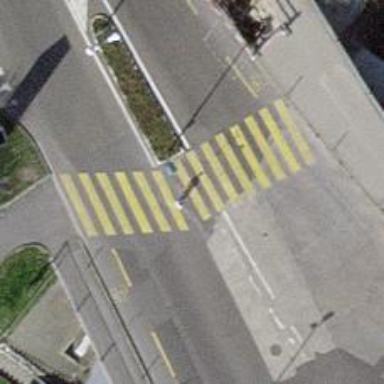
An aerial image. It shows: Traffic calming island.